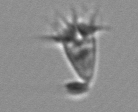
Label: Paratontonia_gracillima